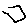
Label: hexagon